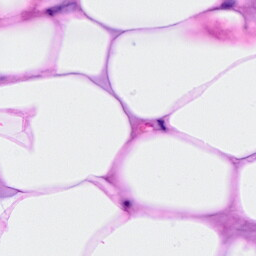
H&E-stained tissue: Breast